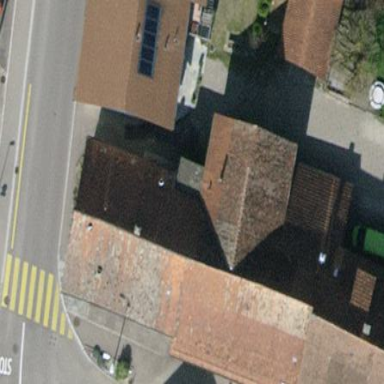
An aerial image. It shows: House with tiled roof.